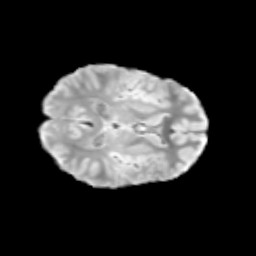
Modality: T2w
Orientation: axial
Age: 12
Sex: female
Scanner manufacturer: siemens
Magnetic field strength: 3 T
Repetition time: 3.8 s
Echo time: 0.07 s